Question: I have the following HTML/CSS code and I have an issue to center the content inside a flex container. The result is :

In my mind, I would like to center the ring inside the flex container AND center the text (temperature) and the CSS animation (arrow) just after the temperature inside the ring animation.
How to do this?
'''
body {
background-color: #0d74ff;
}
.container {
padding: 20px;
}
.flexwrap {
display: flex;
flex-wrap: wrap;
}
.cell {
position: relative;
height: 200px;
width: 200px;
border: 1px solid rgba(0, 0, 0, 0.25);
}
.loader-ring {
width: 150px;
height: 150px;
}
.loader-ring-light {
width: 150px;
height: 150px;
border-radius: 150px;
box-shadow: 0 4px 0 #ffffff inset;
animation: rotate-360 6s linear infinite;
}
.loader-text {
font-weight: bold;
font-size: 2em;
}
.scroll-down {
border: 2px solid #fff;
border-radius: 100px;
width: 30px;
height: 30px;
}
.scroll-down i {
display: block;
border-radius: 100px;
transition: all 0.4s ease;
width: 100%;
height: 100%;
background-size: 0 auto;
animation: pulse 1.5s 0s infinite normal ease forwards;
background-image: url("https://jamesmuspratt.com/codepen/img/arrow-down.svg");
background-repeat: no-repeat;
}
@keyframes rotate-360 {
from {
transform: rotate(0);
}
to {
transform: rotate(360deg);
}
}
@keyframes pulse {
0% {
opacity: 0;
background-position: center top;
background-size: 0 auto;
}
10% {
opacity: 0;
}
50% {
opacity: 1;
background-size: 75% auto;
}
90% {
opacity: 0;
}
100% {
opacity: 0;
background-position: center bottom;
background-size: 0 auto;
}
}
'''
'''
<link rel="stylesheet" href="https://cdnjs.cloudflare.com/ajax/libs/meyer-reset/2.0/reset.min.css">
<div class="container">
<div class="flexwrap">
<div class="cell">
<div class='loader-ring'>
<div class='loader-ring-light'></div>
<div class='loader-ring-track'>
<div class='loader-text'>26.6&deg;</div>
<div class="scroll-down"><i></i></div>
</div>
</div>
</div>
</div>
</div>
'''
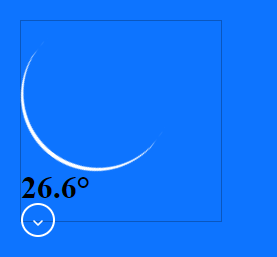
Answer: You don't need so many blocks here. You need absolute positioning because elements will need to stack on each other. Also for centering absolutely positioned elements you need this styles
'''
.loader-ring,
.loader-ring-track {
position: absolute;
top: 50%;
left: 50%;
transform: translate(-50%, -50%);
}
'''
Demo:
'''
body {
background-color: #0d74ff;
}
.container {
padding: 20px;
}
.cell {
position: relative;
height: 200px;
width: 200px;
border: 1px solid rgba(0, 0, 0, 0.25);
}
/* center absolutely positioned items */
/* both vertically and horizontally */
.loader-ring,
.loader-ring-track {
position: absolute;
top: 50%;
left: 50%;
transform: translate(-50%, -50%);
}
.loader-ring-track {
display: flex; /* new */
}
.loader-ring {
width: 150px;
height: 150px;
}
.loader-ring-light {
width: 150px;
height: 150px;
border-radius: 150px;
box-shadow: 0 4px 0 #ffffff inset;
animation: rotate-360 6s linear infinite;
}
.loader-text {
font-weight: bold;
font-size: 2em;
}
.scroll-down {
border: 2px solid #fff;
border-radius: 100px;
width: 30px;
height: 30px;
}
.scroll-down i {
display: block;
border-radius: 100px;
transition: all 0.4s ease;
width: 100%;
height: 100%;
background-size: 0 auto;
animation: pulse 1.5s 0s infinite normal ease forwards;
background-image: url("https://jamesmuspratt.com/codepen/img/arrow-down.svg");
background-repeat: no-repeat;
}
@keyframes rotate-360 {
from {
transform: rotate(0);
}
to {
transform: rotate(360deg);
}
}
@keyframes pulse {
0% {
opacity: 0;
background-position: center top;
background-size: 0 auto;
}
10% {
opacity: 0;
}
50% {
opacity: 1;
background-size: 75% auto;
}
90% {
opacity: 0;
}
100% {
opacity: 0;
background-position: center bottom;
background-size: 0 auto;
}
}
'''
'''
<link rel="stylesheet" href="https://cdnjs.cloudflare.com/ajax/libs/meyer-reset/2.0/reset.min.css">
<div class="cell">
<div class='loader-ring'>
<div class='loader-ring-light'></div>
<div class='loader-ring-track'>
<div class='loader-text'>26.6&deg;</div>
<div class="scroll-down"><i></i></div>
</div>
</div>
</div>
'''